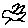
Label: bird